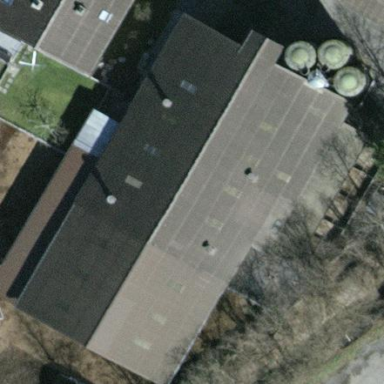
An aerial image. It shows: Gabled roof farm building.